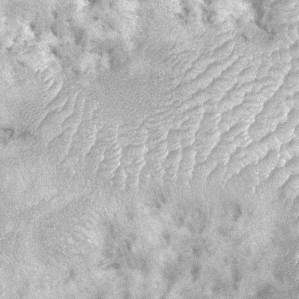
Label: frost